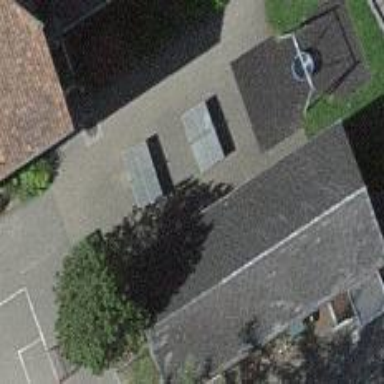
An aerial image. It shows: Kindergarten building.